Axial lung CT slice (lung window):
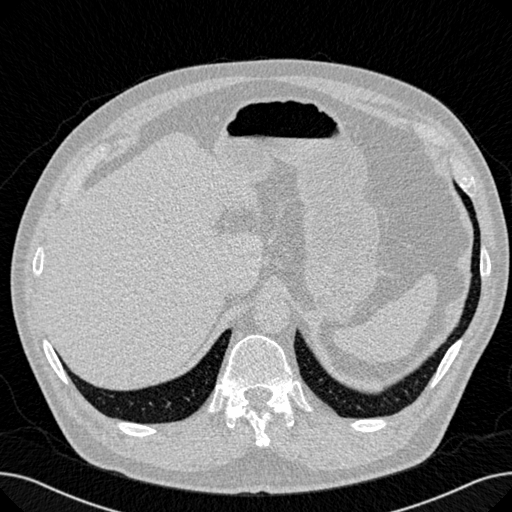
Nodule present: no